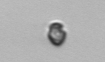
Label: Heterocapsa_rotundata